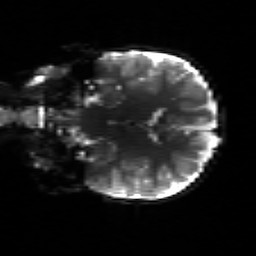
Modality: sbref
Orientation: coronal
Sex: male
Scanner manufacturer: siemens
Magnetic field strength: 3 T
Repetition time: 5 s
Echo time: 0.071 s